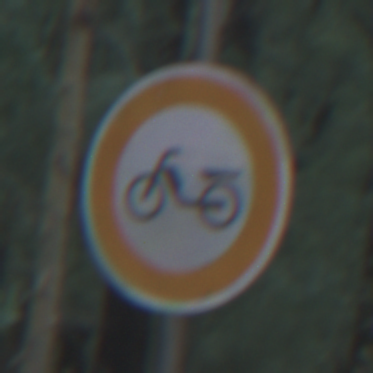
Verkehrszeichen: VerbotMofas
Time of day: SunriseSunset
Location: Outdoor (Nature)
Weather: NotSpecified
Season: Autumn
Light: Natural